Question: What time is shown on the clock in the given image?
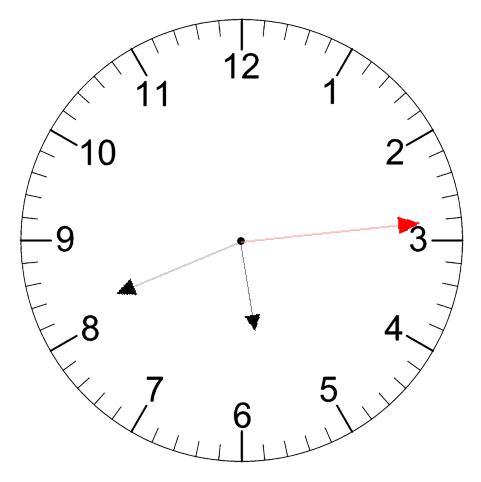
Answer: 05:41:14